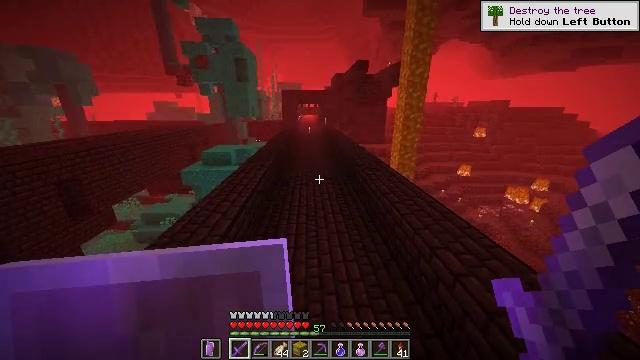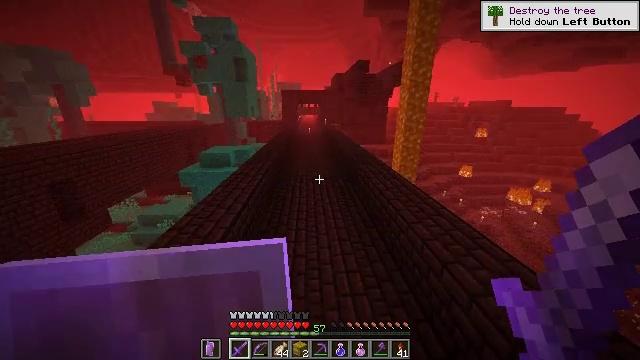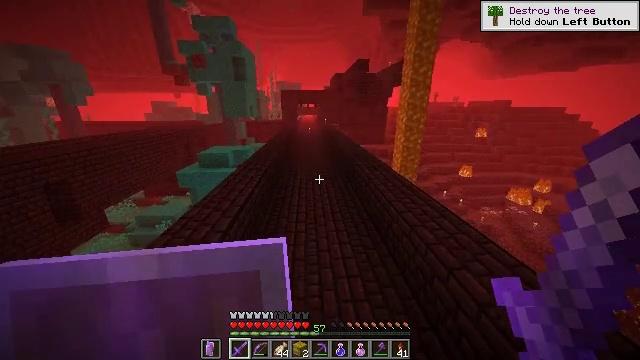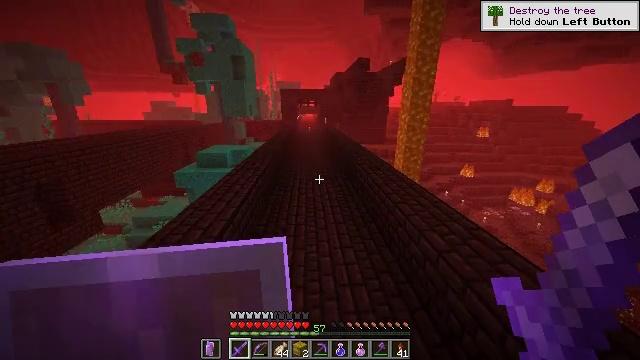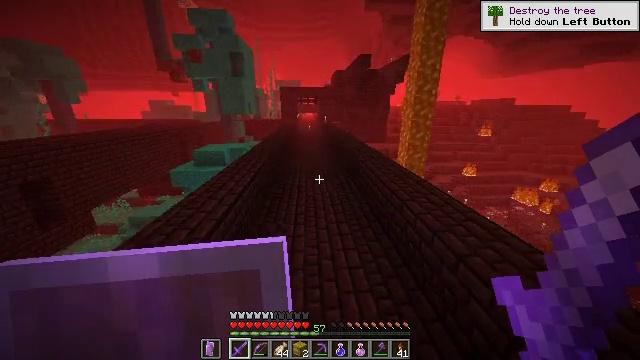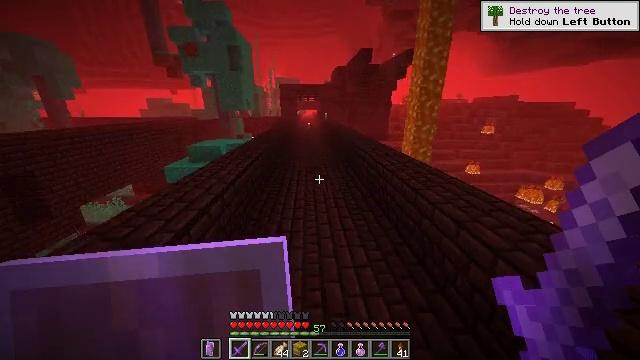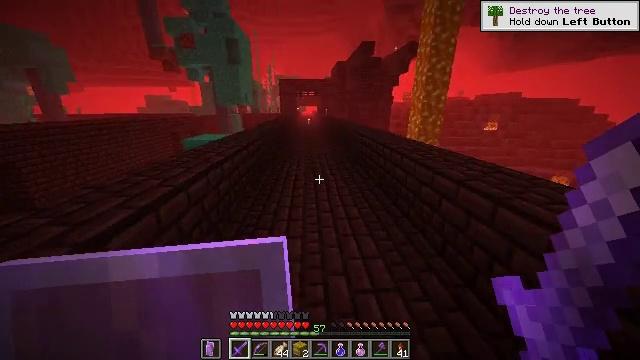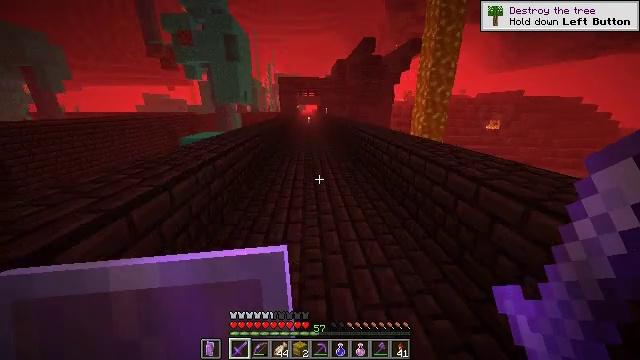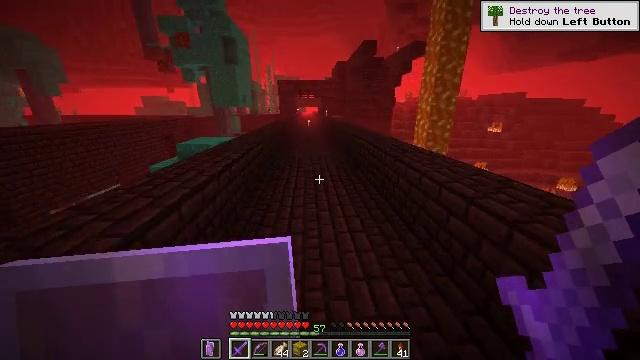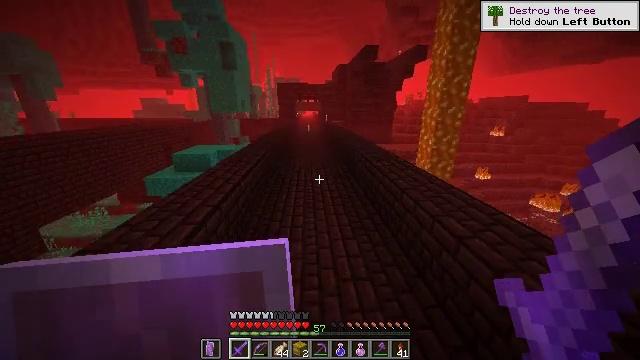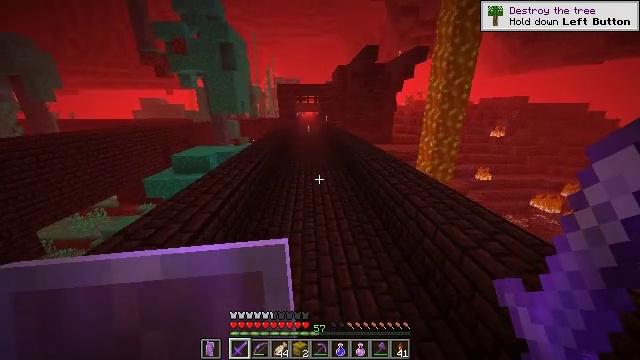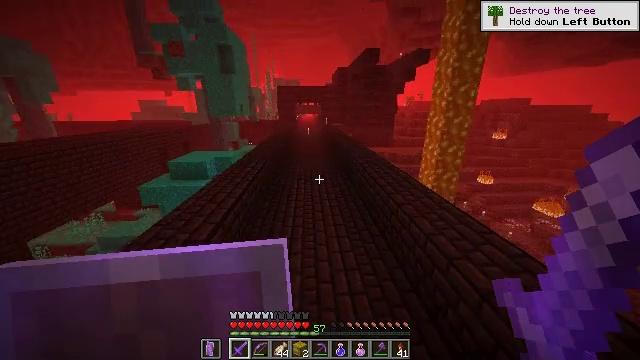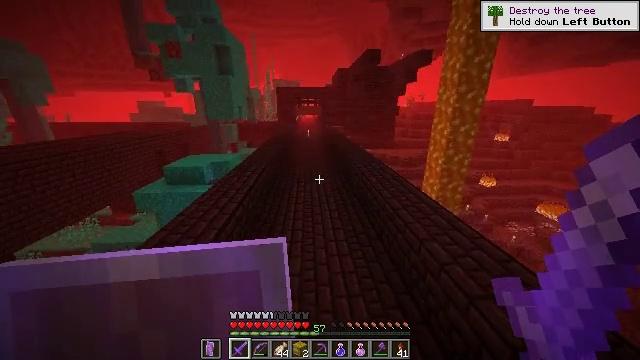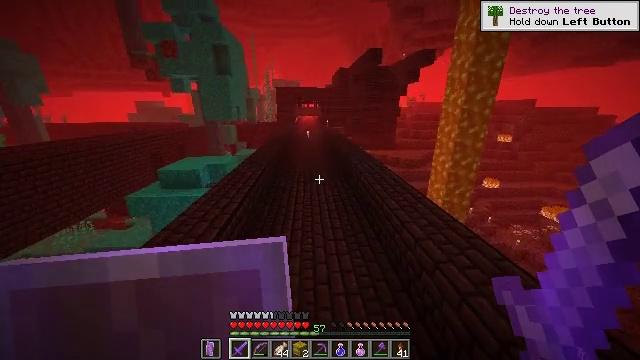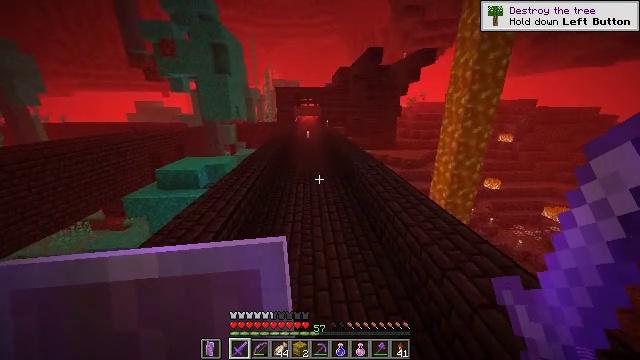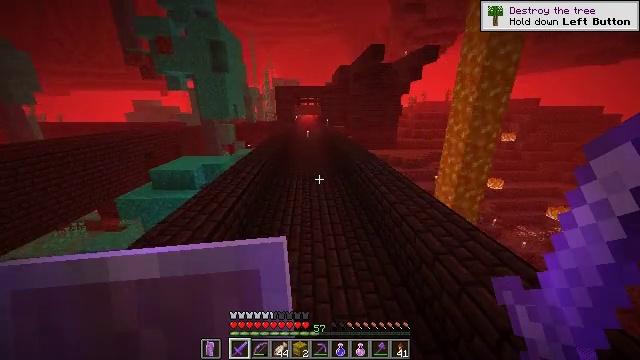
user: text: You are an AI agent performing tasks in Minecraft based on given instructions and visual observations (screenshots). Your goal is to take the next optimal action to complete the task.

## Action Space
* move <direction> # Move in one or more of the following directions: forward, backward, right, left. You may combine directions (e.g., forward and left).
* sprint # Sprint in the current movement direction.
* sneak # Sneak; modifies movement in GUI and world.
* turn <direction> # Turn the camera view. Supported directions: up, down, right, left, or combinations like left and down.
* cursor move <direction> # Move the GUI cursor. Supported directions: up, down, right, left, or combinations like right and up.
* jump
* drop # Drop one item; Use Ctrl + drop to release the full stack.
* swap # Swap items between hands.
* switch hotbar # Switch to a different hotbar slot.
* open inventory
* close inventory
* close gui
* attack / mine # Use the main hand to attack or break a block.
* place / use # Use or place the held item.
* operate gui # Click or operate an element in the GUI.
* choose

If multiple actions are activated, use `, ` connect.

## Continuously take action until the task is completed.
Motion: motion action
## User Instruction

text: Harvest the warped wart block in the Nether.
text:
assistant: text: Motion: move forward, sprint, jump
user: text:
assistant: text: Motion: move forward, sprint, jump
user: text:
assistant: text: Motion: move forward, sprint, jump
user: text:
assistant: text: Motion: move forward, sprint, jump
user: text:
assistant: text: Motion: move forward, sprint, jump
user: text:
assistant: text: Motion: move forward, sprint, jump
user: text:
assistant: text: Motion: move forward, sprint, jump
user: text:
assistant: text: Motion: move forward, sprint, jump
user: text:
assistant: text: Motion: move forward, sprint, jump
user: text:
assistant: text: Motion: move forward, sprint, jump
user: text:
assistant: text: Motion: move forward, sprint, jump
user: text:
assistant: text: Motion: move forward, sprint, jump
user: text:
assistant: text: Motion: move forward, sprint, jump
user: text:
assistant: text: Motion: move forward, sprint, jump
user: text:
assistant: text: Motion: move forward, sprint, jump
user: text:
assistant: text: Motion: move forward, sprint, jump
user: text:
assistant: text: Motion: move forward, sprint, jump
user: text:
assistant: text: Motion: move forward, sprint, jump
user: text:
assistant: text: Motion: move forward, sprint, jump
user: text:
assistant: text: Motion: move forward, sprint, jump
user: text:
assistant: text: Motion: move forward, sprint, jump
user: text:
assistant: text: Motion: move forward, sprint, jump
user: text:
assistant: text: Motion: move forward, sprint, jump
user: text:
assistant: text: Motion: move forward, sprint, jump
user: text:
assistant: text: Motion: move forward, sprint, jump
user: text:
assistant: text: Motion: move forward, sprint, jump
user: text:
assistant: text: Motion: move forward, sprint, jump
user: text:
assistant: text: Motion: move forward, sprint, jump
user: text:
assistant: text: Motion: move forward, sprint, jump
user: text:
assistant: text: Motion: move forward, sprint, jump